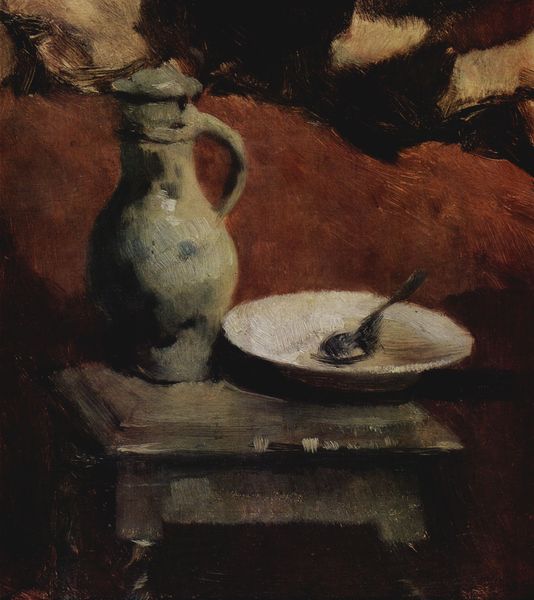
Titel: Schlafender Savoyardenknabe (Detail)
Künstler: Wilhelm Maria Hubertus Leibl
Standort: Sankt Petersburg
Institution: Eremitage
Schlagwörter: dunkel, gemälde, mann, schatten, weiß, impressionismus, ocker, ausschnitt, braun, grau, hell, hintergrund, holz, licht, schwarz, tisch, vordergrund, zimmer, rot, beige, hochformat, trinken, schale, schüssel, stehen, stein, teller, holland, tischbein, öl, pastos, realismus, decke, henkel, kanne, krug, stilleben, stillleben, telle, beine, bewegt, fell, farben, leer, schattierung, empore, hocker, schemel, essen, löffel, duktus, detail, bett, tischchen, lichteinfall, unscharf, kante, tischkante, holztisch, deckel, nature morte, pichet, zinn, gepunktet, geschirr, tupfen, ölmalerei, pinselstrich, kontraste, karaffe, utensilien, anrichte, gedeck, verschwommen, besteck, tonig, reflektion, sunkel, lichtreflex, suppe, reflex, assiette, gefäße, cézanne, rostrot, nachttisch, vertiefung, beistelltisch, tischlein, kurg, kruf, beitisch, ampore, deckelkrug, suppenteller, grauwerte, gedreckselt, löffeö, suppenlöffel, tischgedeck, telller, leerer teller, rubens, nuancenhaft, carafe, cuillere